Question: I'm pretty new to thumbor, but i was wondering if, with specific options that I'm unaware of yet, it was possible to "zoom in" an image.
Plain example below :

So far from what I've understood was possible, it could means to resize to a specific area. But I lack of experience on it to find the right options (if this is ever something possible with thumbor)
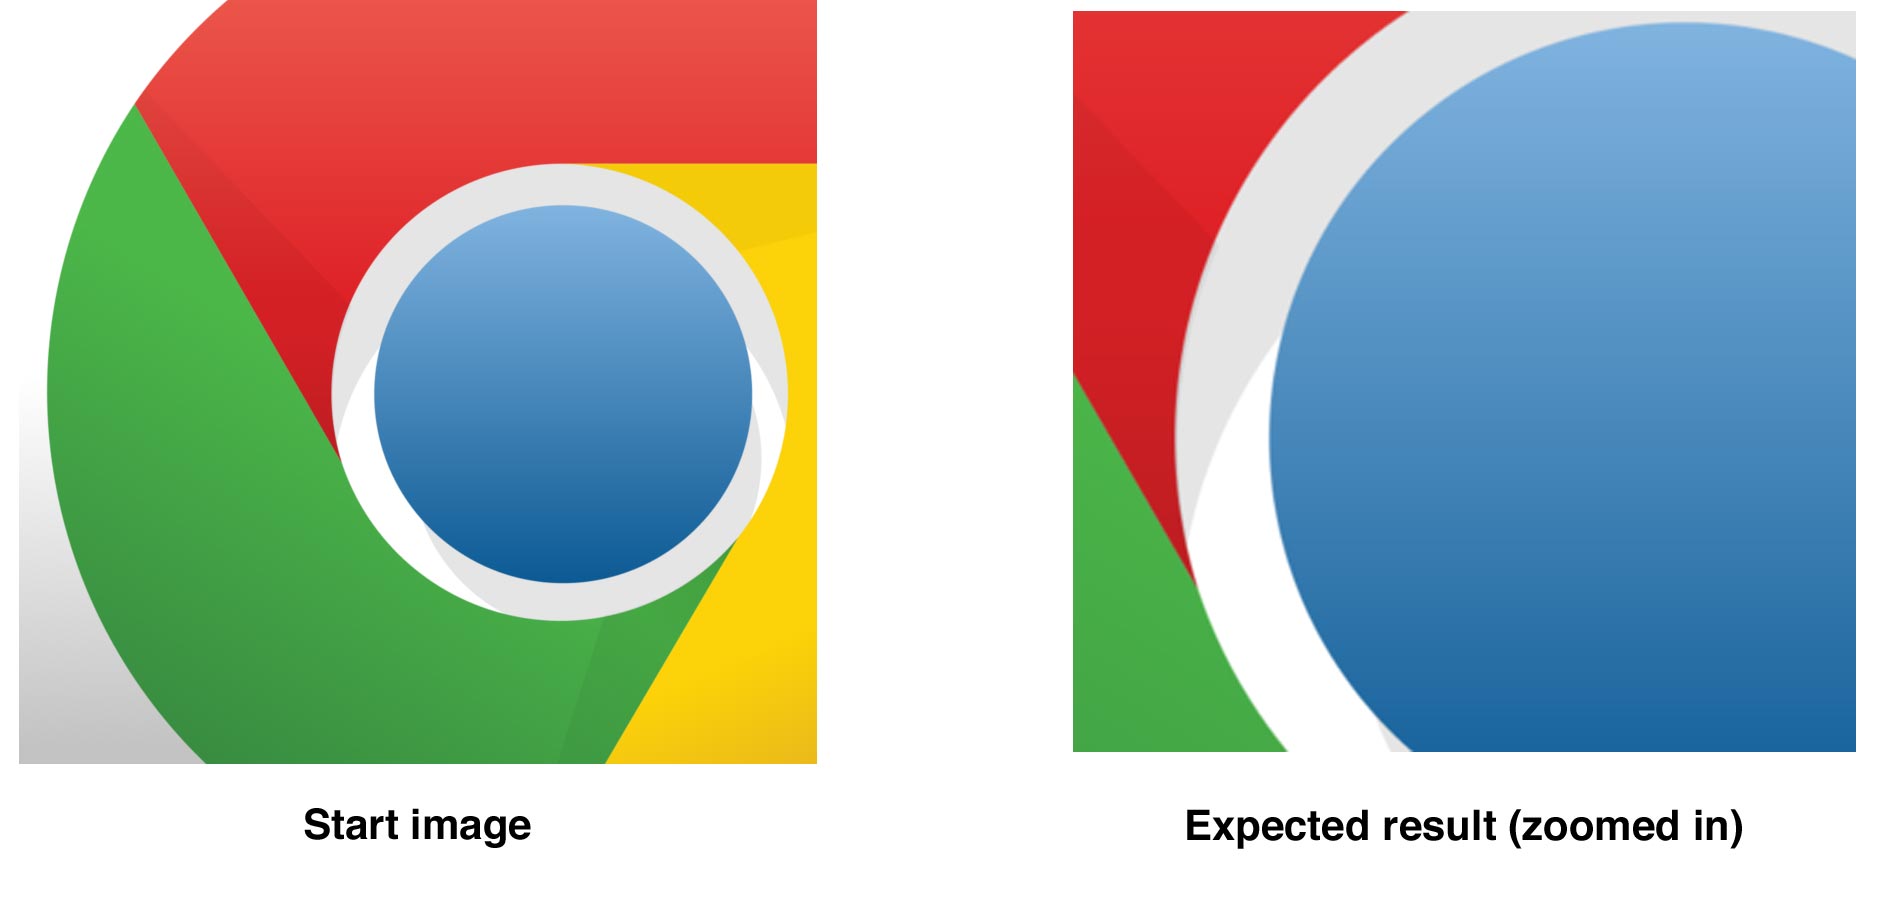
Answer: According to <URL> you should be able to make the image larger and then perform a manual crop on it.
So something like:
<URL>